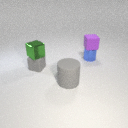
large gray rubber cylinder to the left of small blue metal cylinder